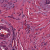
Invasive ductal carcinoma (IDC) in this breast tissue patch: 0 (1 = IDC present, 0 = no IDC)